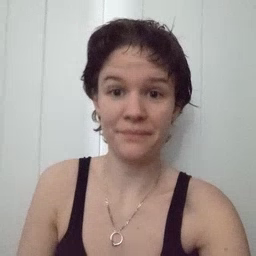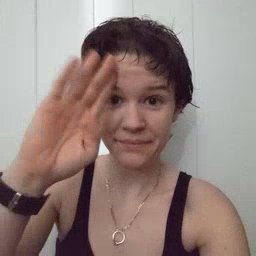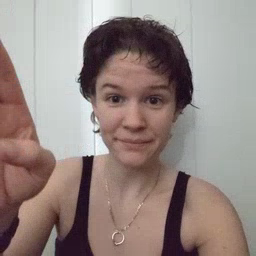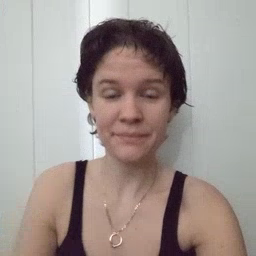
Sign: hello